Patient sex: F
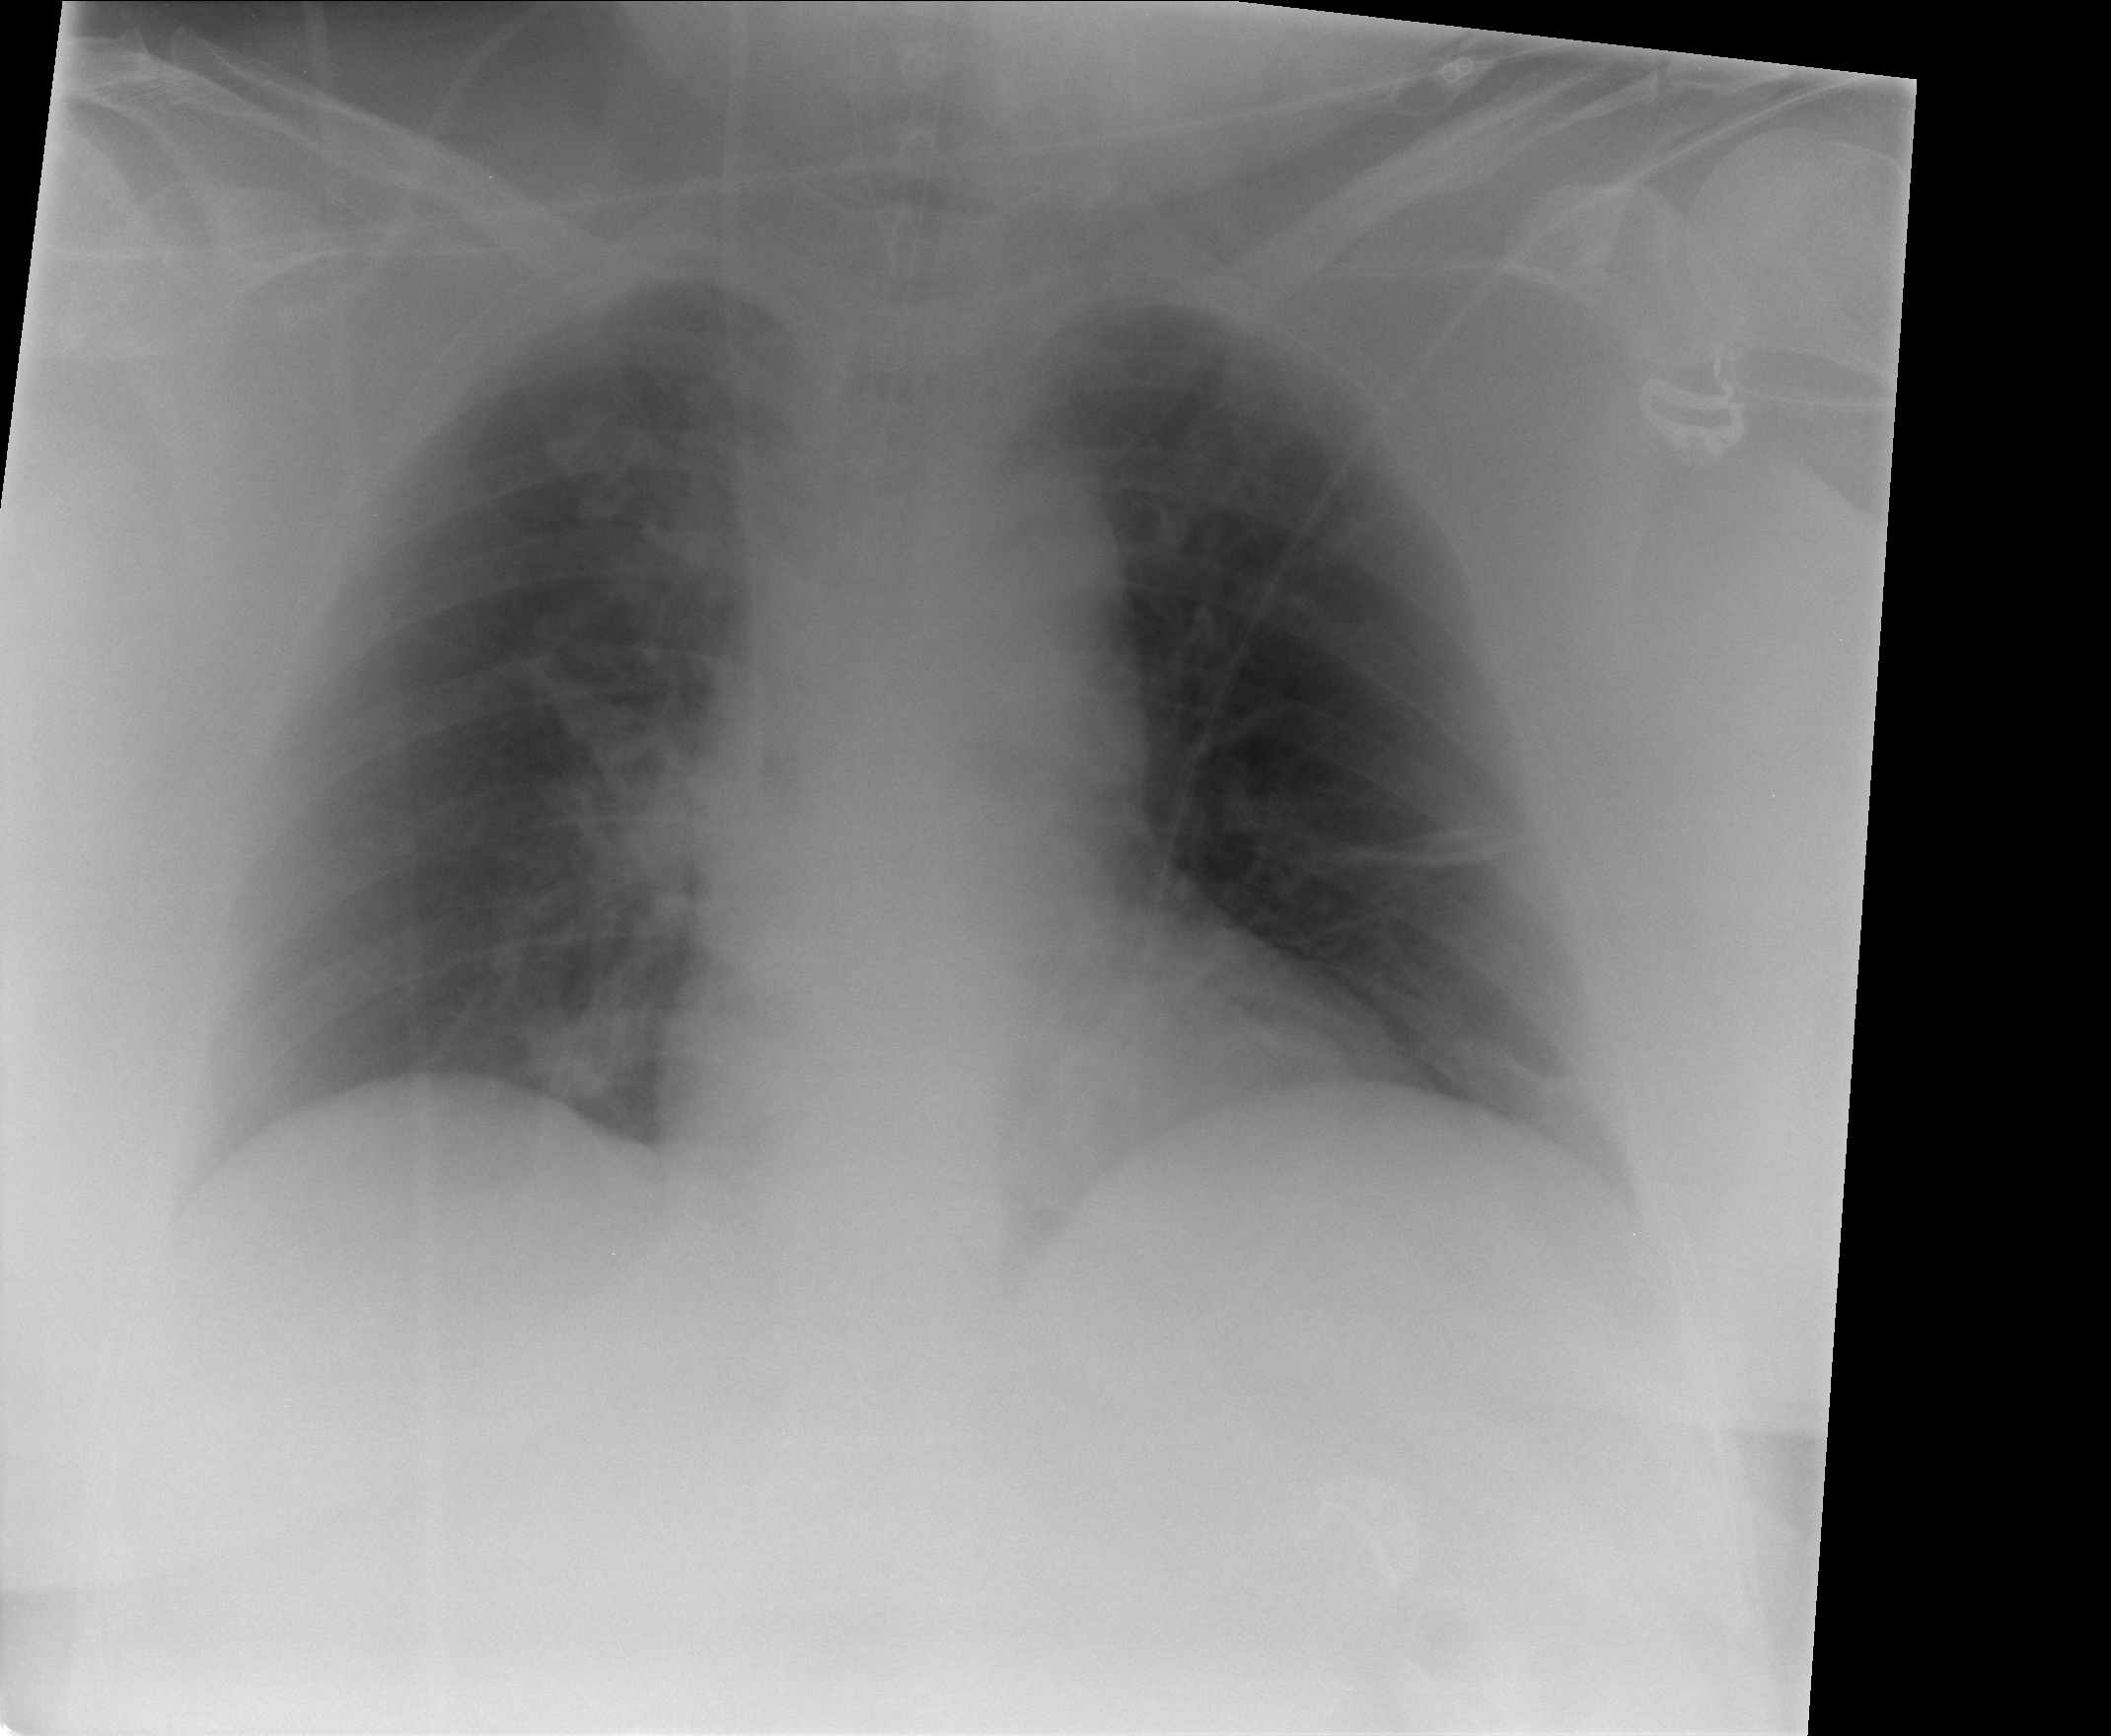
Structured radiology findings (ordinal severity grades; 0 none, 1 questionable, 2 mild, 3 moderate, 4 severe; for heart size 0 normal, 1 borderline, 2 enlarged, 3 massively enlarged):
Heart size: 0
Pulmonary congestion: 0
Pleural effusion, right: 0
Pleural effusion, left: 0
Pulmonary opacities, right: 0
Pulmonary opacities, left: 0
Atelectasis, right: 0
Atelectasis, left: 2